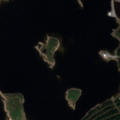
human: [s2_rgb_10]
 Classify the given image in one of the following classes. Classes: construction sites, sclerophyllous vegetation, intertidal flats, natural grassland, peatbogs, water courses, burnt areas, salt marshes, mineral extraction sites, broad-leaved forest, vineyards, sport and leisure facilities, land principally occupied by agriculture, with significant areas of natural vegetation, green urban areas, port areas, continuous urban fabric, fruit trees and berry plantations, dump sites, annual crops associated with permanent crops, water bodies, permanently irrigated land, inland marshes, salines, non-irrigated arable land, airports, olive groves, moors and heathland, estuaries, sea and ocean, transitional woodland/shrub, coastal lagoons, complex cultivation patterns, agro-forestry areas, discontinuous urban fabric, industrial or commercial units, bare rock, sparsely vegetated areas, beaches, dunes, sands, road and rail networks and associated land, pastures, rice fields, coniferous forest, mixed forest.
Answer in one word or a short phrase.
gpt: industrial or commercial units, dump sites, coniferous forest, sea and ocean